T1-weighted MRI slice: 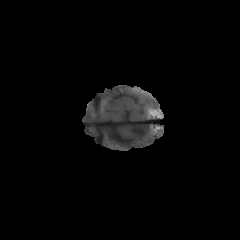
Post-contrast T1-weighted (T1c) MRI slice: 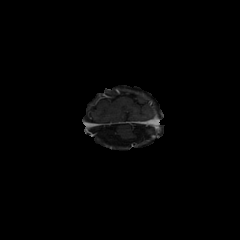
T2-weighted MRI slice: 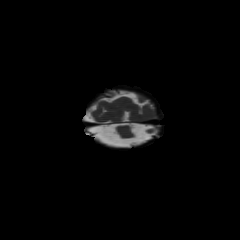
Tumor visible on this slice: no